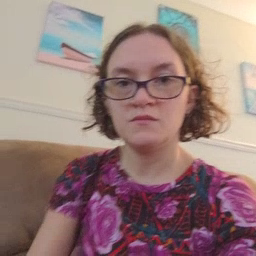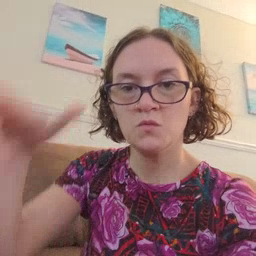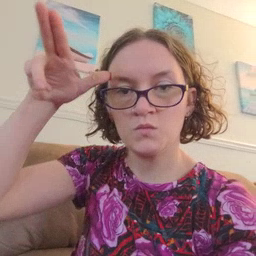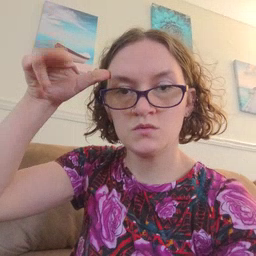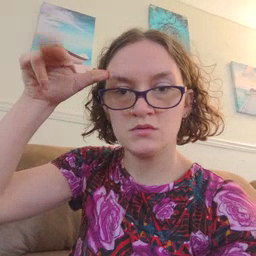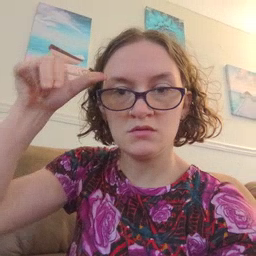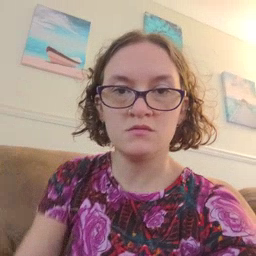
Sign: horse